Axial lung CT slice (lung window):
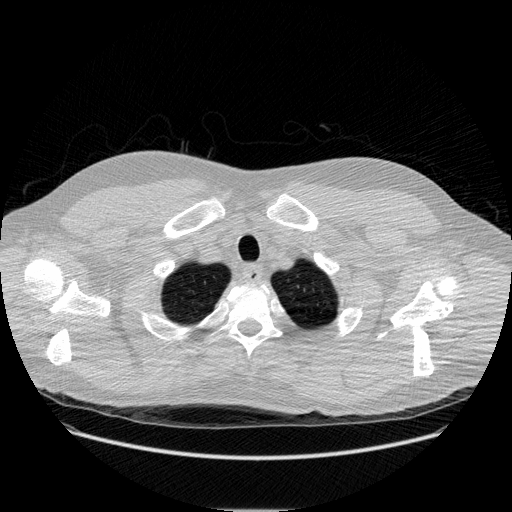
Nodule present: no